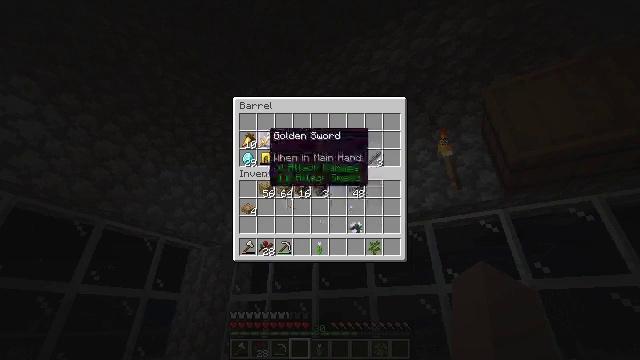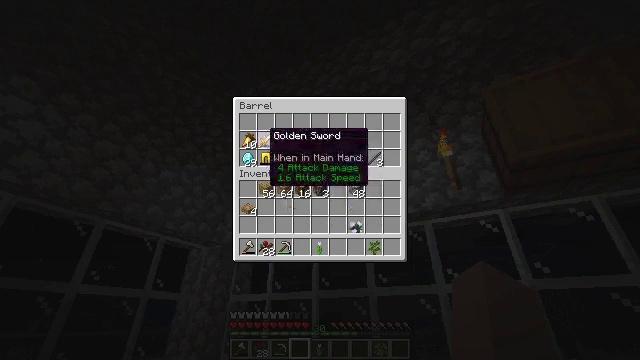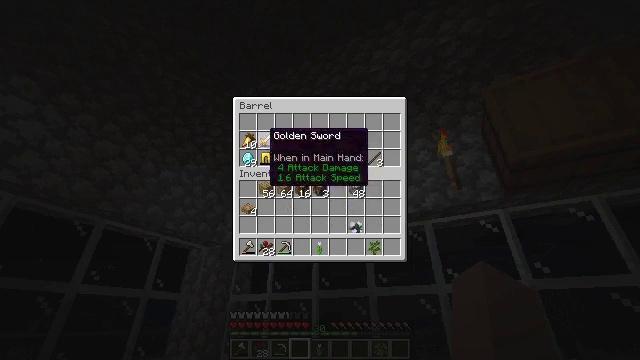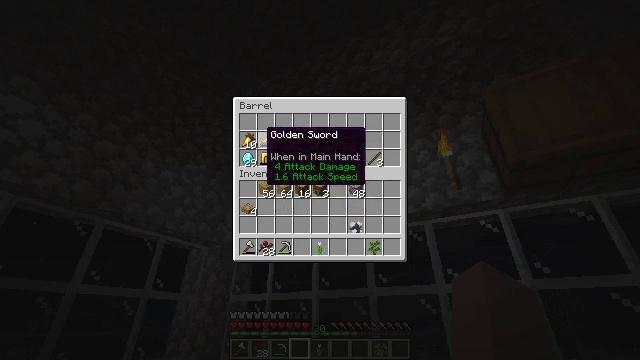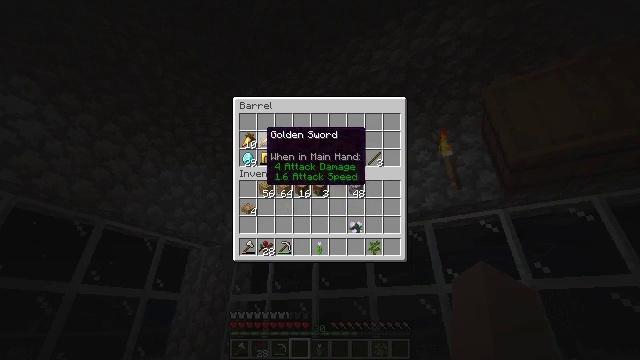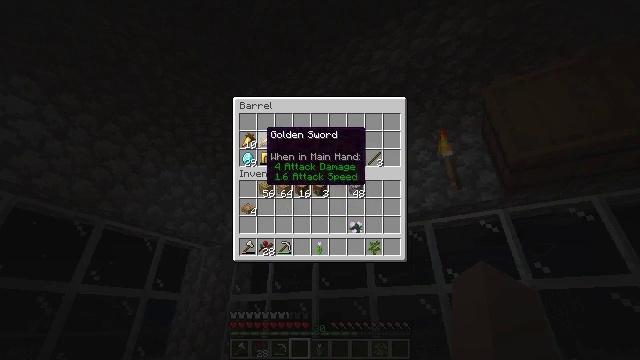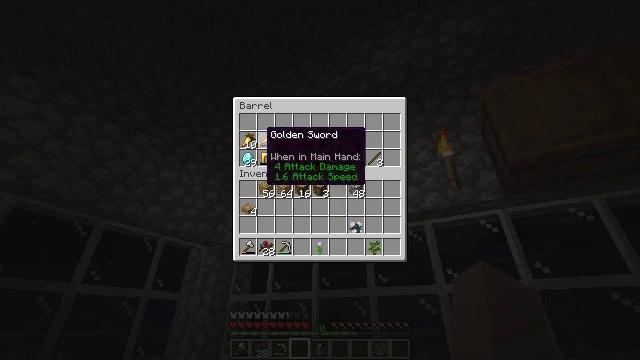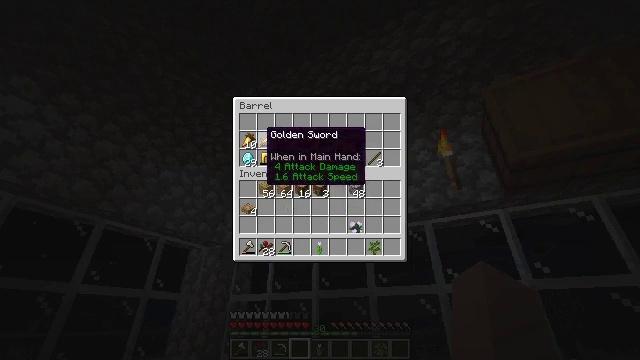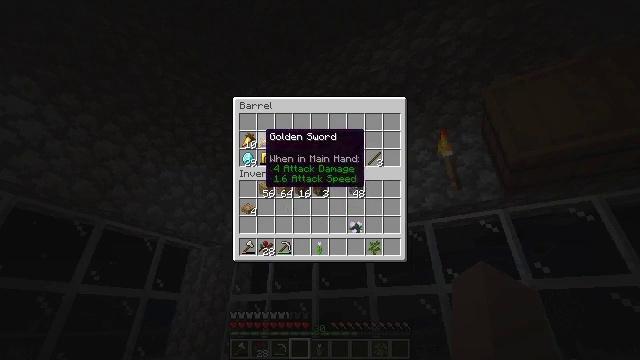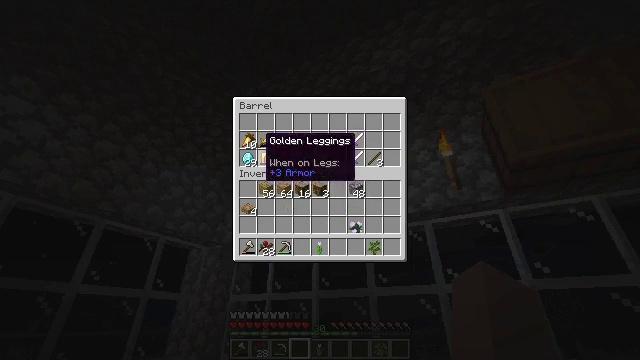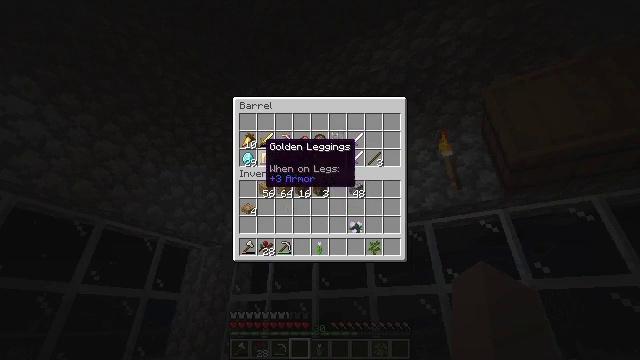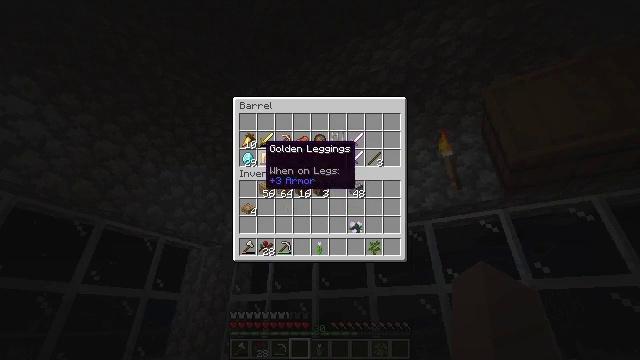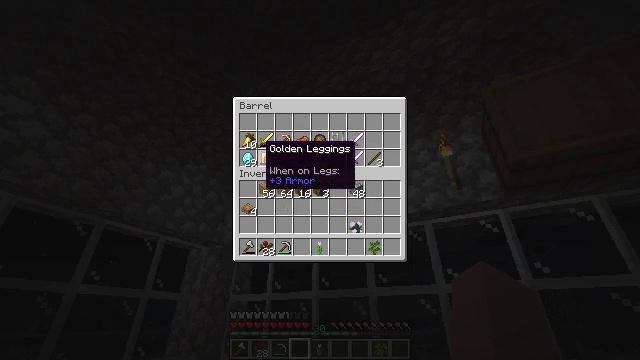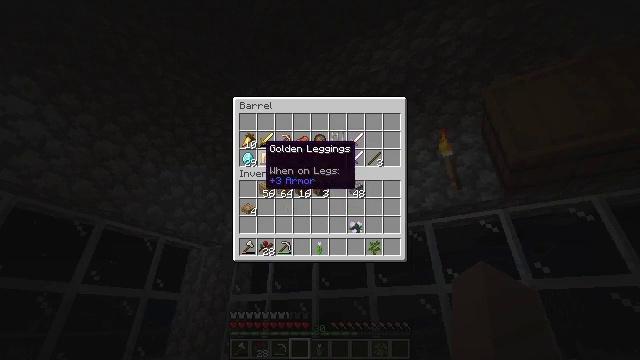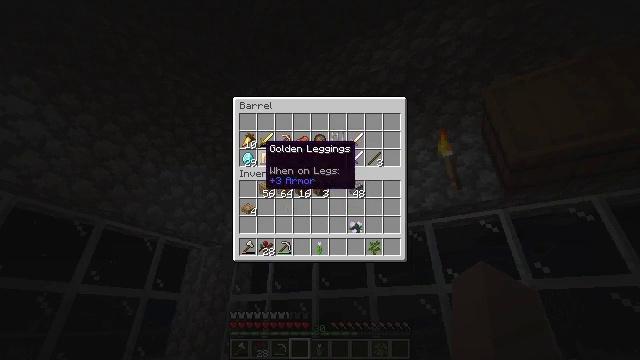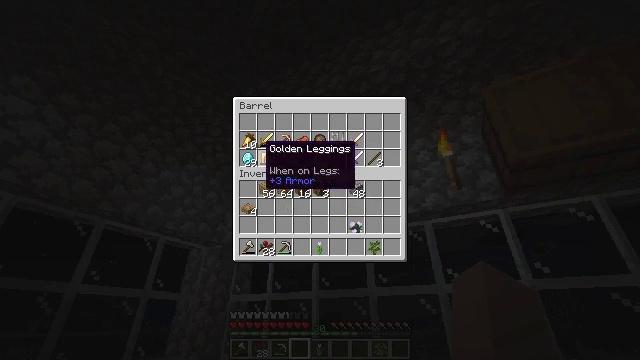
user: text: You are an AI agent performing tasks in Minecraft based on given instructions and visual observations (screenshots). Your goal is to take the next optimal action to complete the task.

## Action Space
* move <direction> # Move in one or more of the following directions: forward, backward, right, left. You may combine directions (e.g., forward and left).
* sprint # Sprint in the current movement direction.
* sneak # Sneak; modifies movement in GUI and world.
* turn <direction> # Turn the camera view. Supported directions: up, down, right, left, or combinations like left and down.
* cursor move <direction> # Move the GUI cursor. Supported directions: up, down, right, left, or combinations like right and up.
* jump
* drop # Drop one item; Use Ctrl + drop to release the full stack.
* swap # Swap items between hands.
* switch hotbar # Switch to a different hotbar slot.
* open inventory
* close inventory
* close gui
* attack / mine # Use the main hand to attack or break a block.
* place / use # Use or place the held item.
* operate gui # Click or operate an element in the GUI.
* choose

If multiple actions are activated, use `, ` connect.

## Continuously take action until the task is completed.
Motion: motion action
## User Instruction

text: Craft a barrel using the crafting table.
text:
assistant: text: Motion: no_op
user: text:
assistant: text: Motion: no_op
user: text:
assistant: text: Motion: no_op
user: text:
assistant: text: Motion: no_op
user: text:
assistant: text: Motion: no_op
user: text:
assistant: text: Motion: no_op
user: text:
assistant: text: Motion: no_op
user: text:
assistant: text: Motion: no_op
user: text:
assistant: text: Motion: no_op
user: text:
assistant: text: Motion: no_op
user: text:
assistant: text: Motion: no_op
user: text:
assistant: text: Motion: no_op
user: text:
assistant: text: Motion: no_op
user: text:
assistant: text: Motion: no_op
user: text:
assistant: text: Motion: no_op
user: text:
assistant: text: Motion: no_op
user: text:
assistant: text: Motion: no_op
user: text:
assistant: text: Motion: no_op
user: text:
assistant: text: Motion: no_op
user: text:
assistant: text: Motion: no_op
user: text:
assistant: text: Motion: no_op
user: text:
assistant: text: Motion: no_op
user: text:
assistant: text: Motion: no_op
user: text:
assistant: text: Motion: no_op
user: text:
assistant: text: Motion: no_op
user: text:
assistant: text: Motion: no_op
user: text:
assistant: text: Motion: no_op
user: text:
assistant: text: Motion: no_op
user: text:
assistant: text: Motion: no_op
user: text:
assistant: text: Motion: no_op